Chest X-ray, PA view. Patient: 54 years old, sex F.
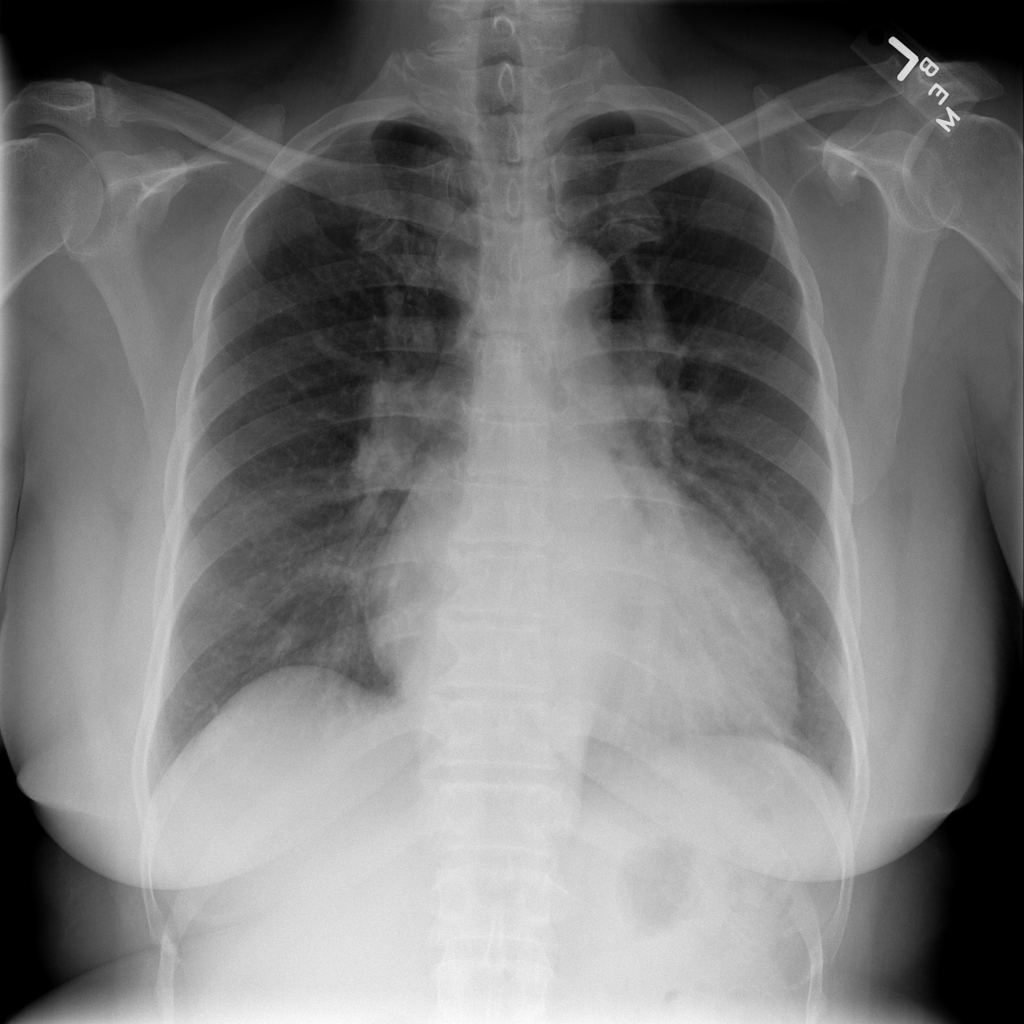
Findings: Cardiomegaly